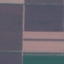
Land use / land cover class: AnnualCrop